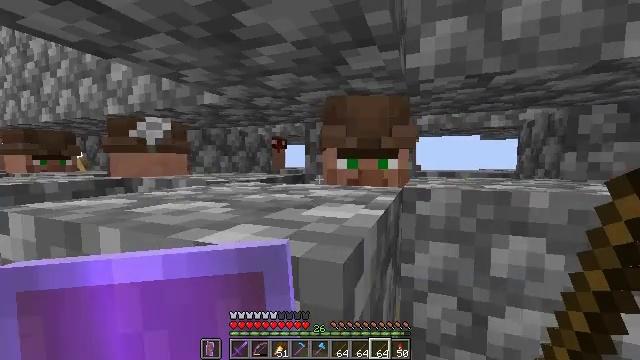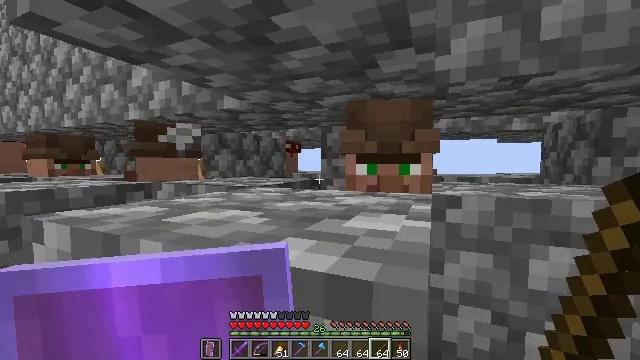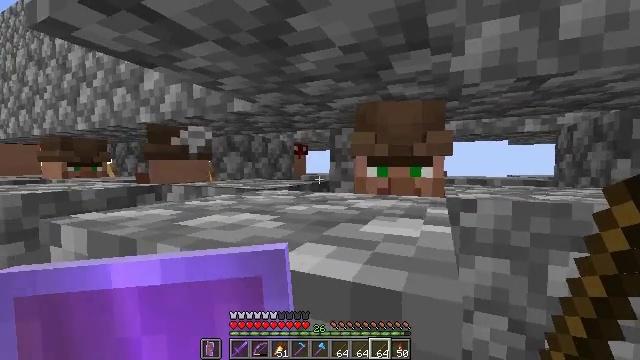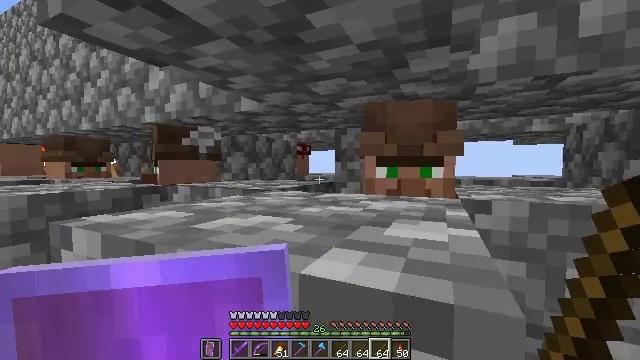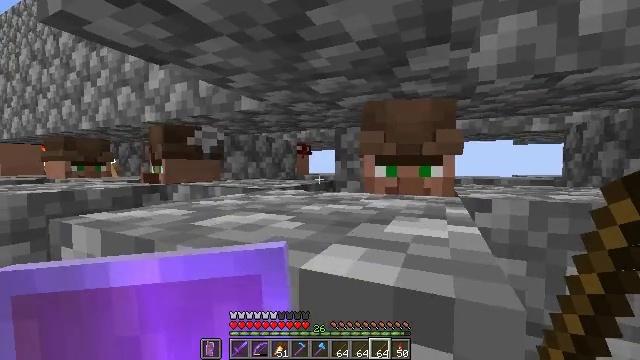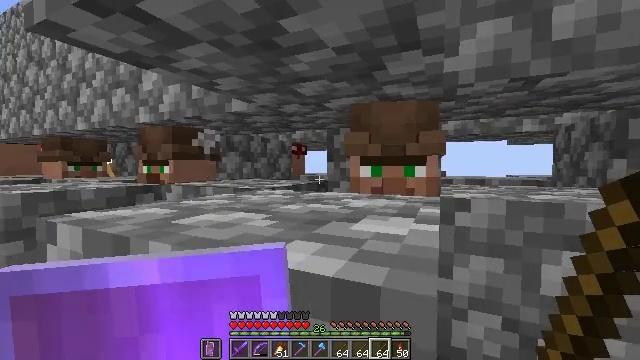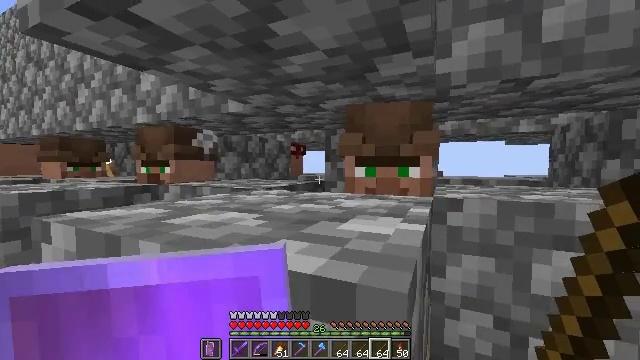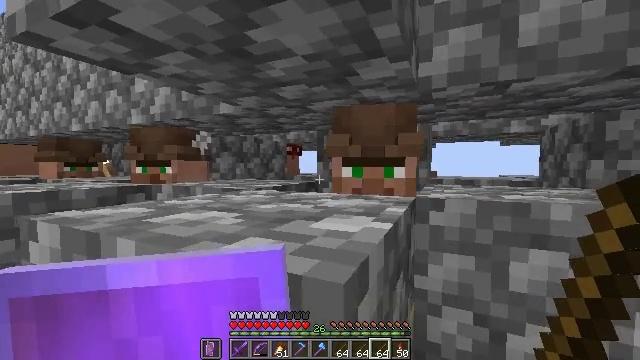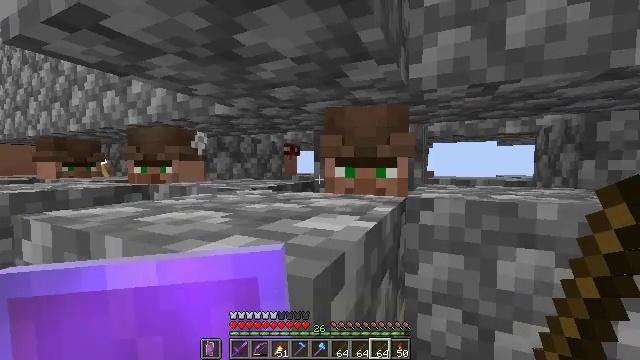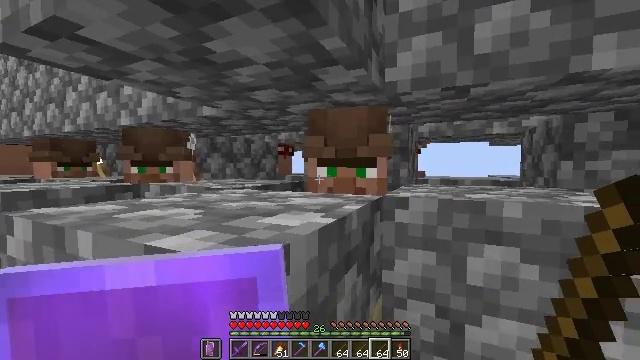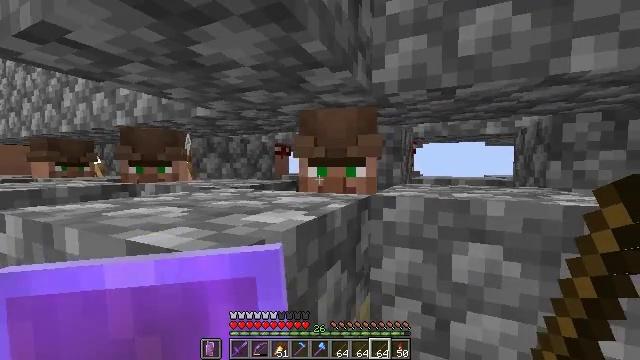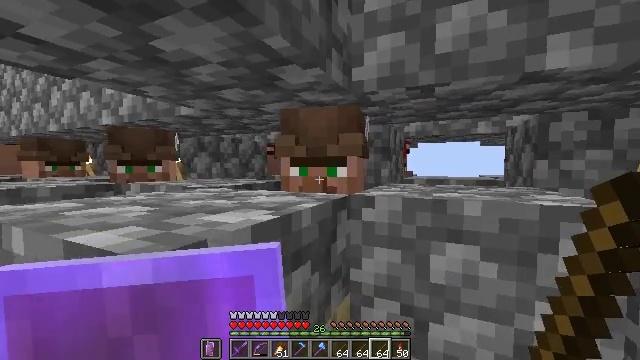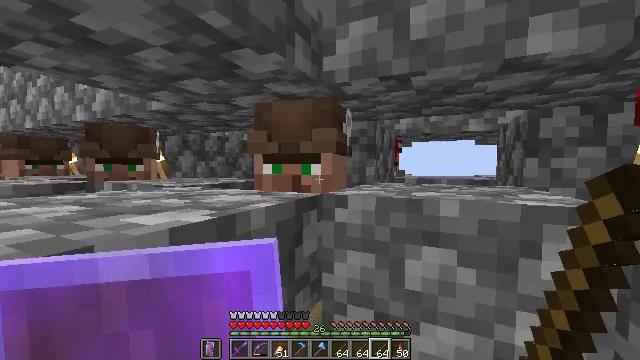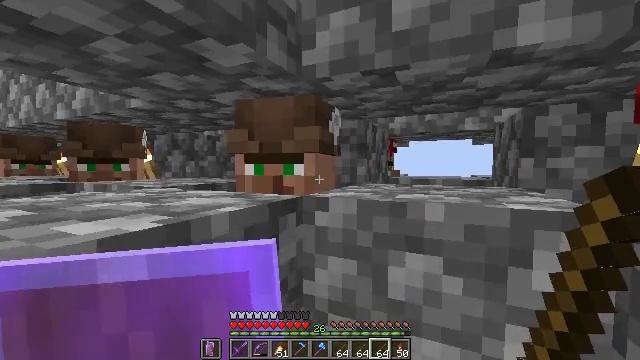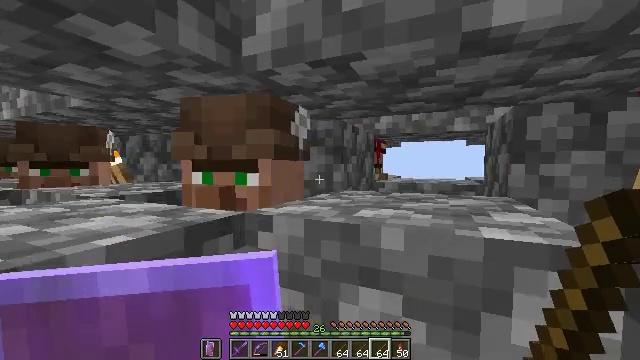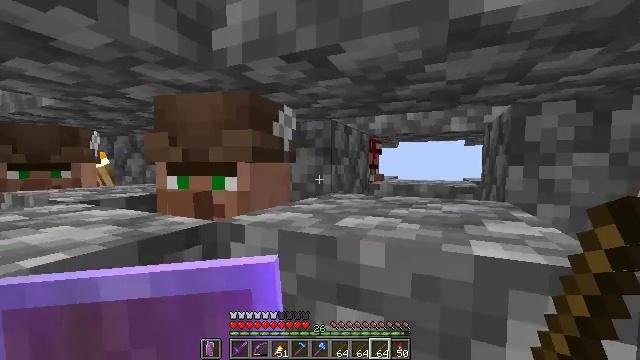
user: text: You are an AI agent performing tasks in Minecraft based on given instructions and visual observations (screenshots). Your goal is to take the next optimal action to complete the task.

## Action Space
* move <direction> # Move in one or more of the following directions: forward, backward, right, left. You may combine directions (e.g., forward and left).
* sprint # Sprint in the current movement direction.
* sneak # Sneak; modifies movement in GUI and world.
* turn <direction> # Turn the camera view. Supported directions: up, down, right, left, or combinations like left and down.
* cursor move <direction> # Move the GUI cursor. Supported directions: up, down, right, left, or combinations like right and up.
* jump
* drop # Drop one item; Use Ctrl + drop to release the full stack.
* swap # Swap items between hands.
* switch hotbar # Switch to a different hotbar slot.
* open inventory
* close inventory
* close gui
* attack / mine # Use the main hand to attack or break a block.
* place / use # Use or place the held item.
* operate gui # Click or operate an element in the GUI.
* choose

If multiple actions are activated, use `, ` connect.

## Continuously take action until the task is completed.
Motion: motion action
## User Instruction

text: craft item air
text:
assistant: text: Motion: move forward, turn left
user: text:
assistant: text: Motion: move forward, turn left
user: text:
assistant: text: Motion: move forward and move right
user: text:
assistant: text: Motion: move forward and move right
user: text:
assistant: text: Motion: move forward and move right
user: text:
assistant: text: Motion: move forward and move right
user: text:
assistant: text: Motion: move forward and move right
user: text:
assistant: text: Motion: move forward and move right
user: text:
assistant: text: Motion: move forward and move right
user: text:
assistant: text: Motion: move forward and move right
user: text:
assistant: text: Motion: move forward and move right
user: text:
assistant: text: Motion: move forward and move right
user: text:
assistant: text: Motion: move forward and move right
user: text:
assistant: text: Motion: move forward and move right
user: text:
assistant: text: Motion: move forward and move right
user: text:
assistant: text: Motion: move forward and move right
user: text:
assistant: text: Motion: move forward, turn left and up
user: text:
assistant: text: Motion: move forward, turn left and up
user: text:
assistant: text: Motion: move forward, turn left and up
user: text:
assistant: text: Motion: move forward
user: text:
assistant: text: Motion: move forward, turn left
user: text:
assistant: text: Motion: turn left
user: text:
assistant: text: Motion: turn left
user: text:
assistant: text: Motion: turn left and up
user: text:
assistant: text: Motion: no_op
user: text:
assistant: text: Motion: use / place
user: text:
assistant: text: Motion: use / place
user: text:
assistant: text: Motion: use / place
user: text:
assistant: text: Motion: no_op
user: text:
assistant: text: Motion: no_op